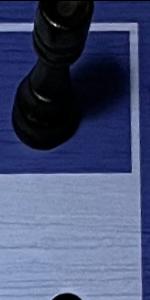
Label: Empty